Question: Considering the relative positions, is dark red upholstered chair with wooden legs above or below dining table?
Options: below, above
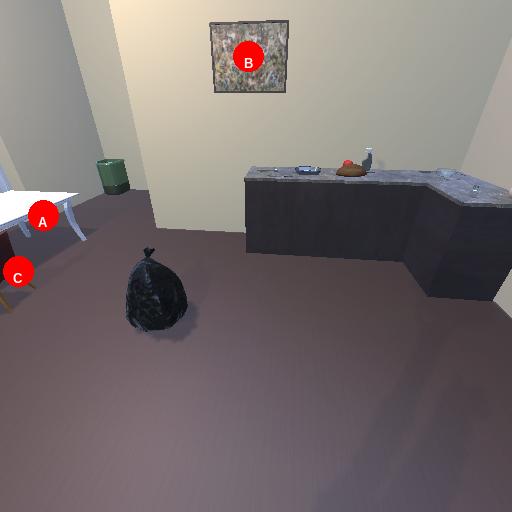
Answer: below